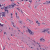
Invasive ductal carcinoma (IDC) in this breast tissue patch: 1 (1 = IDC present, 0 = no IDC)